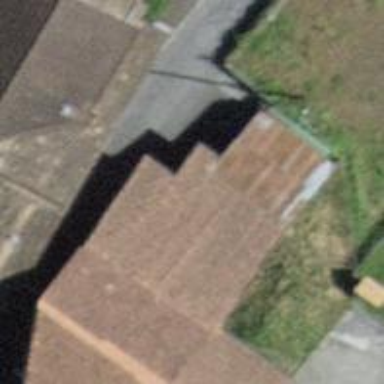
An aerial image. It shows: Rural barn.